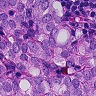
Metastatic tissue present: yes